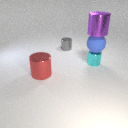
large purple metal cylinder above large blue rubber sphere